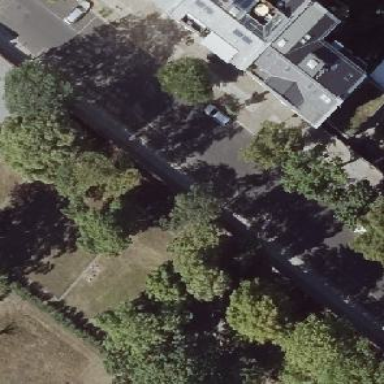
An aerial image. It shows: Bicycle parking stands located in designated lane.